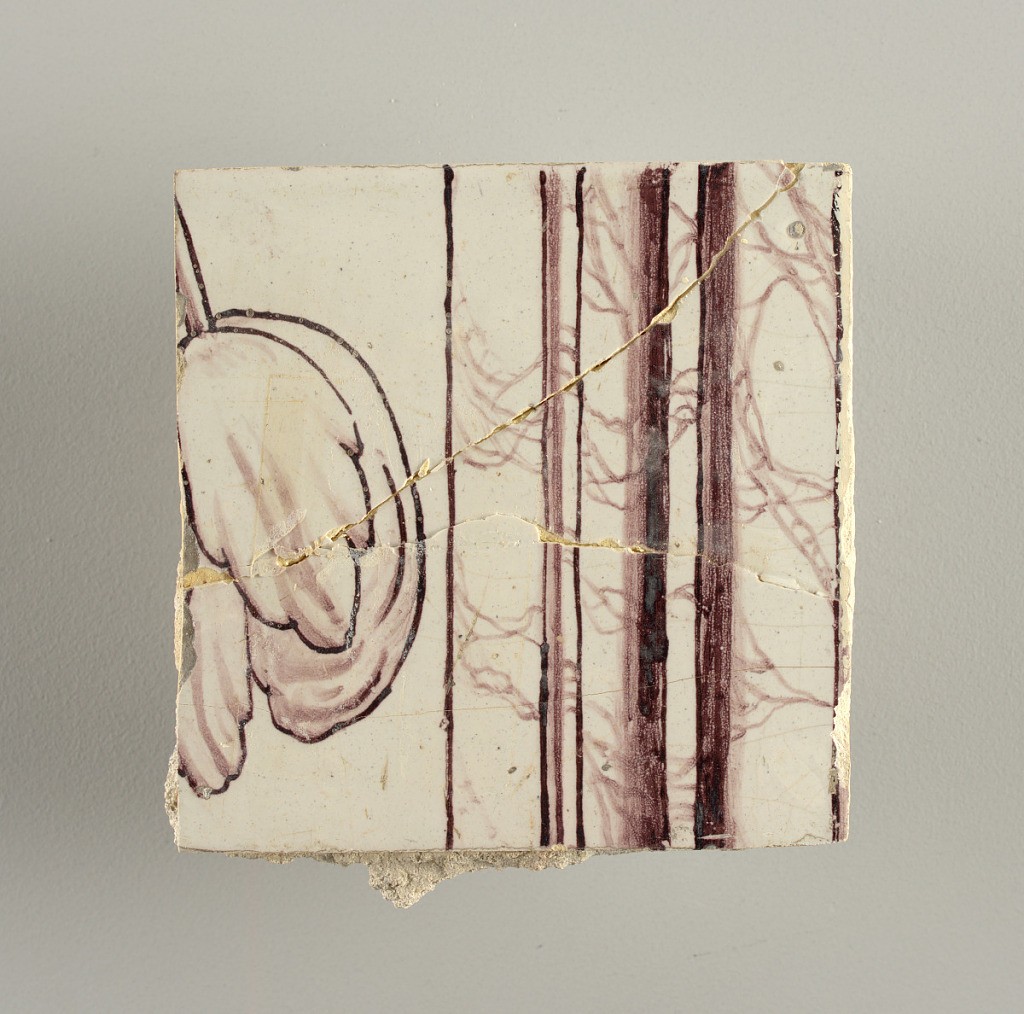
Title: Wall facing
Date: ca. 1725
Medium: tin-glazed earthenware, underglaze
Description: Running design for a frieze or a dado, composed of scrolls of foliage and strapwork, and four repeating motifs--a seated woman in a small upright oval medallion, a putto seated on a rocailled base, and strapwork in axial pattern.  The various panels, A to F, show various repeats of the same design, all being five tiles high and a varying number of tiles wide.